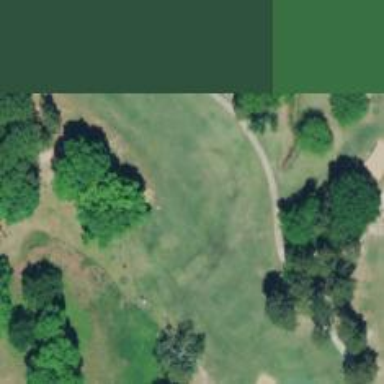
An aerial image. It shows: Golf hole.